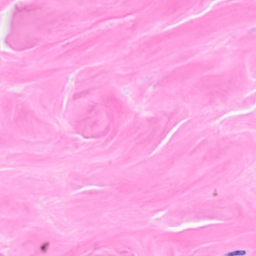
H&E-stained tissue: Breast